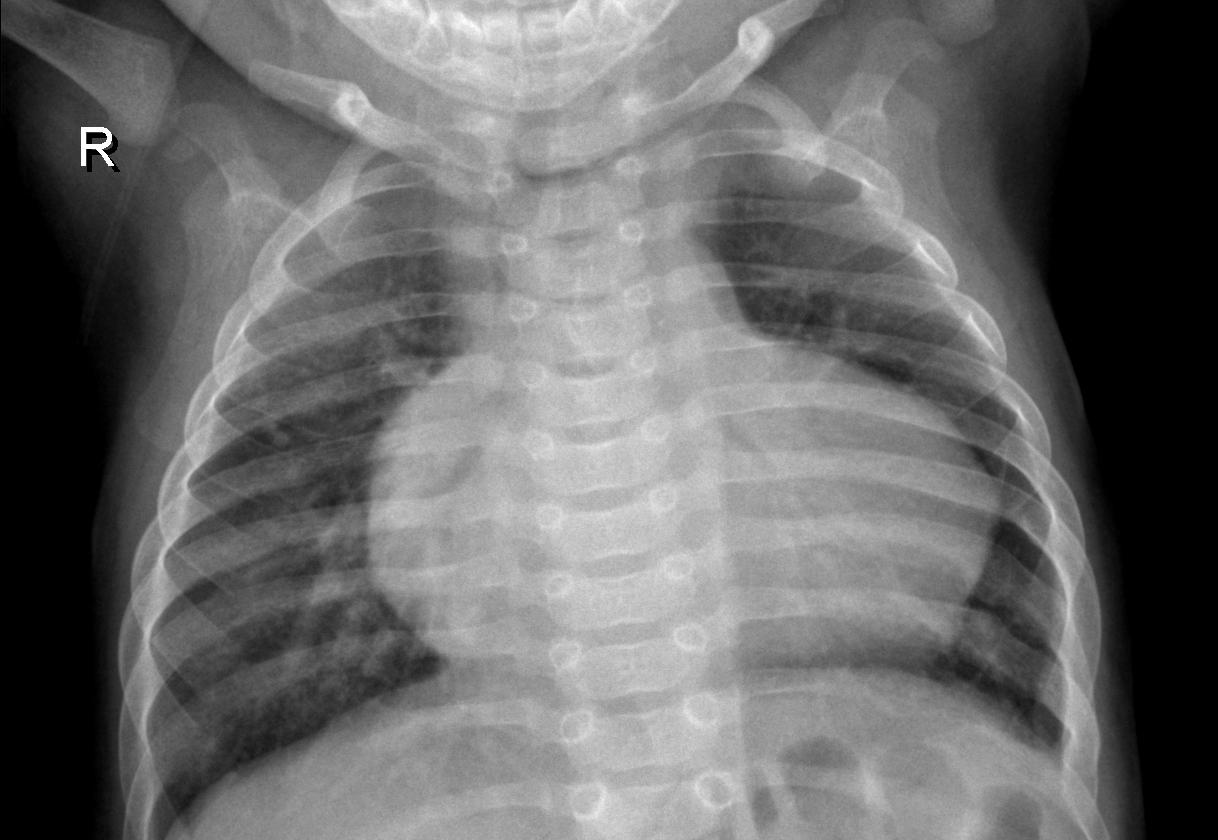
Diagnosis: PNEUMONIA